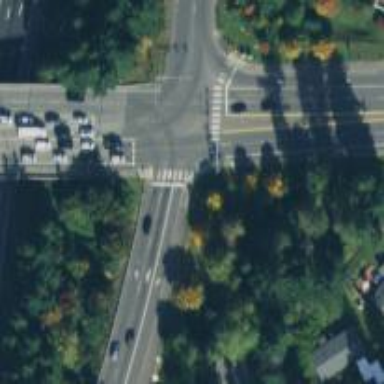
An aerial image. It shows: Footway with zebra crossing.